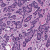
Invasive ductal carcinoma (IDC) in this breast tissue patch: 1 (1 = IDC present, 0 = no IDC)